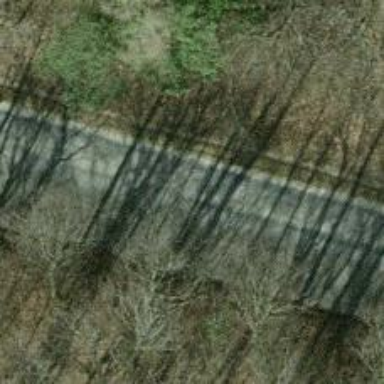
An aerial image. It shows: Tertiary road.